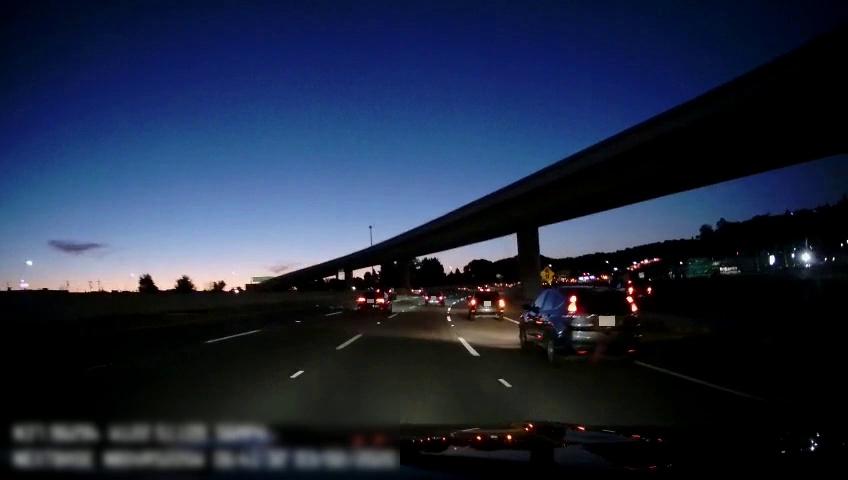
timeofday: Night
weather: Other
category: Drivable Space
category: Vehicles | SUV
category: Vehicles | SUV
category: Vehicles | Car
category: Vehicles | Car
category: Vehicles | Car
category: Vehicles | SUV
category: Vehicles | Car
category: Lanes | Current Lane
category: Lanes | Current Lane
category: Lanes | Alternate Lane
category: Lanes | Alternate Lane
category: Traffic | Signs
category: Traffic | Signs